Question: I am trying to run a website which has a mix of classic ASP and ASP.Net files along with lots of VB dlls used from the asp scripts. The site is setup and running correctly using IIS7 in Windows 7 professional machine. In order to setup debugging using Visual Studio 2013, I was following the instructions in the following <URL> and installed IISExpress 8.0 to setup debugging. But whenever I am trying to attach the iisexpress.exe process hosting my site from the VS Attach to Process window selecting Script code, it is throwing an error and suggesting the VS installation as corrupted. Screenshot shown below:

Seems like a 32/64 bit issue but could not figure out exactly where is the incompatibility and how to fix it. Any help would be greatly appreciated.
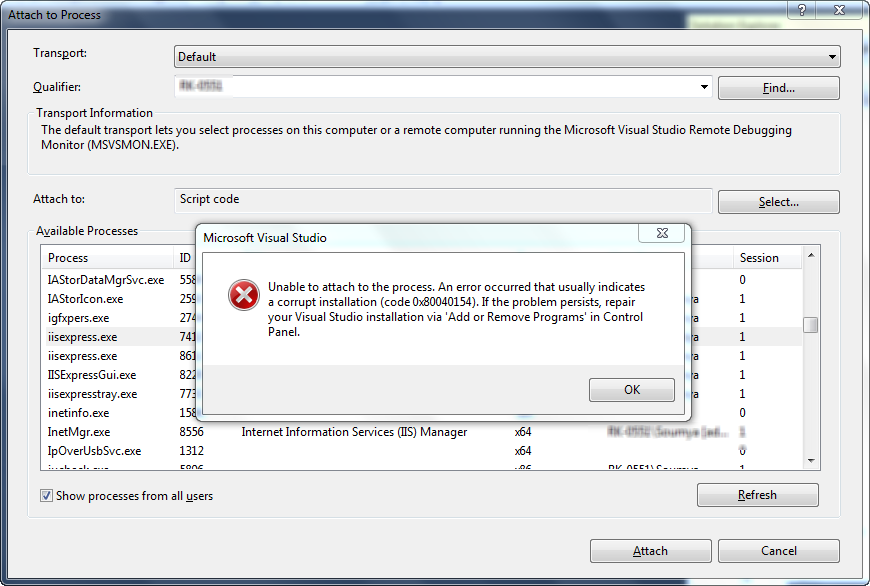
Answer: There's a <URL>" error. It's for VS 2012 but maybe you're running into the same issue even though you have VS 2013, in which case simply repairing VS does not fix the problem.
The OP of the Connect issue said that he fixed the problem by completely uninstalling VS and removing all remnants of it, then reinstalling VS. The steps are:
1. Uninstall Visual Studio.
2. Remove these keys from the registry:
'''
HKEY_USERS\.DEFAULT\Software\Microsoft\VisualStudio\11.0
HKEY_USERS\.DEFAULT\Software\Microsoft\VisualStudio\11.0_Config
HKEY_LOCAL_MACHINE\SOFTWARE\Microsoft\VisualStudio\11.0
HKEY_LOCAL_MACHINE\SOFTWARE\Microsoft\VisualStudio\11.0_Config
HKEY_CURRENT_USER\Software\Microsoft\VisualStudio\11.0
HKEY_CURRENT_USER\Software\Microsoft\VisualStudio\11.0_Config
'''
'''
HKEY_USERS\.DEFAULT\Software\Microsoft\VisualStudio\12.0
HKEY_USERS\.DEFAULT\Software\Microsoft\VisualStudio\12.0_Config
HKEY_LOCAL_MACHINE\SOFTWARE\Microsoft\VisualStudio\12.0
HKEY_LOCAL_MACHINE\SOFTWARE\Microsoft\VisualStudio\12.0_Config
HKEY_CURRENT_USER\Software\Microsoft\VisualStudio\12.0
HKEY_CURRENT_USER\Software\Microsoft\VisualStudio\12.0_Config
'''
1. Remove these directories:
'''
C:\ProgramData\Microsoft\VisualStudio\11.0
C:\Program Files (x86)\Microsoft Visual Studio 11.0
C:\Users\UserName\Documents\Visual Studio 2012
C:\Users\UserName\AppData\Local\Microsoft\VisualStudio\11.0
C:\Users\UserName\AppData\Roaming\Microsoft\VisualStudio\11.0
'''
'''
C:\ProgramData\Microsoft\VisualStudio\12.0
C:\Program Files (x86)\Microsoft Visual Studio 12.0
C:\Users\UserName\Documents\Visual Studio 2013
C:\Users\UserName\AppData\Local\Microsoft\VisualStudio\12.0
C:\Users\UserName\AppData\Roaming\Microsoft\VisualStudio\12.0
'''
1. Restart the computer.
2. Reinstall Visual Studio.
(I read elsewhere on the internet that it could be related to 32/64 bit incompatibilities, and perhaps that is the true cause in your case, but I'm inclined to think that VS got corrupted when you installed IIS Express.)